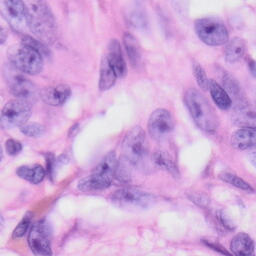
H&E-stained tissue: Skin